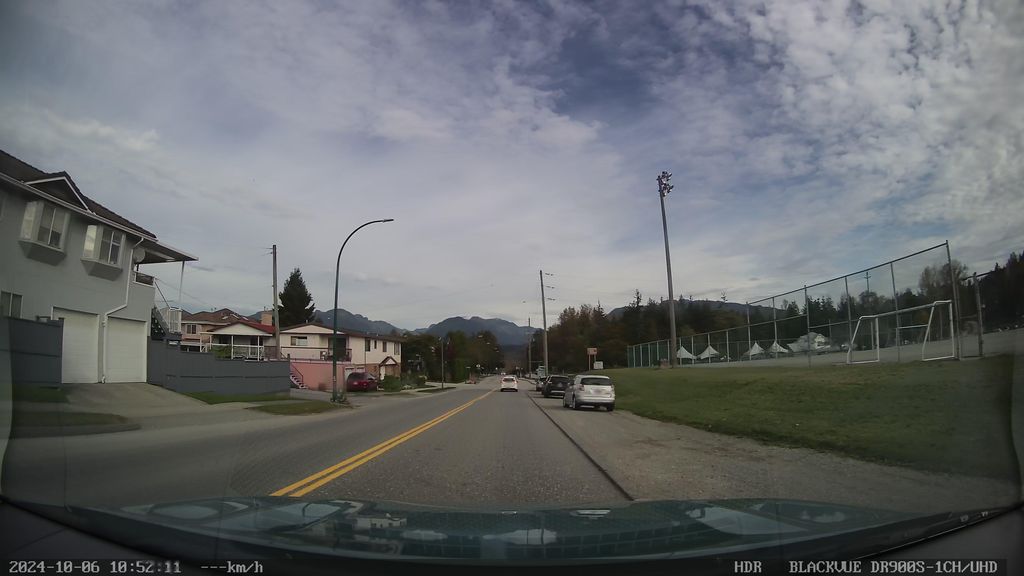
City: vancouver